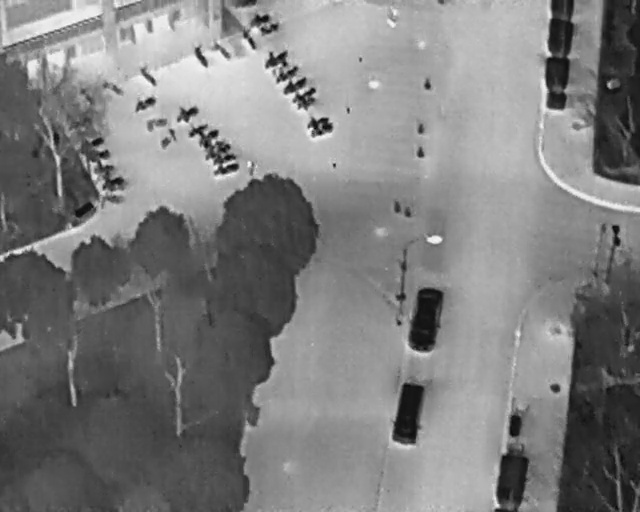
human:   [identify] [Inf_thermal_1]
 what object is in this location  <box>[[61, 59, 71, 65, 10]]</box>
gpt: <ref>1 medium car at the center</ref>

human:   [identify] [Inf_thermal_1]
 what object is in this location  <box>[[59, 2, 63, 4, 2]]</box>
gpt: <ref>1 medium person at the top</ref>

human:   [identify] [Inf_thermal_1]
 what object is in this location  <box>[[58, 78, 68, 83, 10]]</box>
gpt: <ref>1 medium car at the bottom</ref>